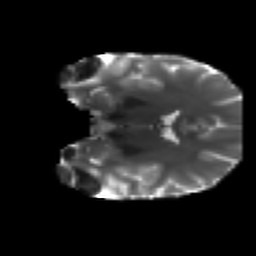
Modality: T2w
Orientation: coronal
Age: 23
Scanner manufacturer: siemens
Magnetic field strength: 3 T
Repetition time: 4.52 s
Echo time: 0.084 s